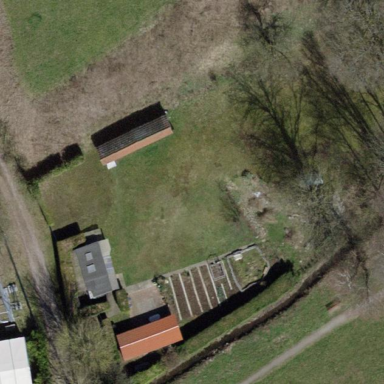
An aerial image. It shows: Garden area designated for leisure land.